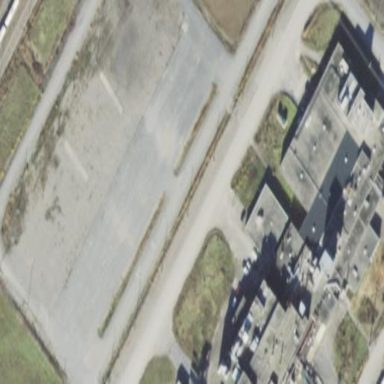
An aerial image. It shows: Industrial building.